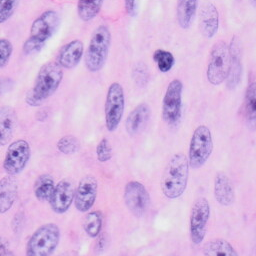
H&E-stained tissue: Skin